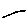
Label: line